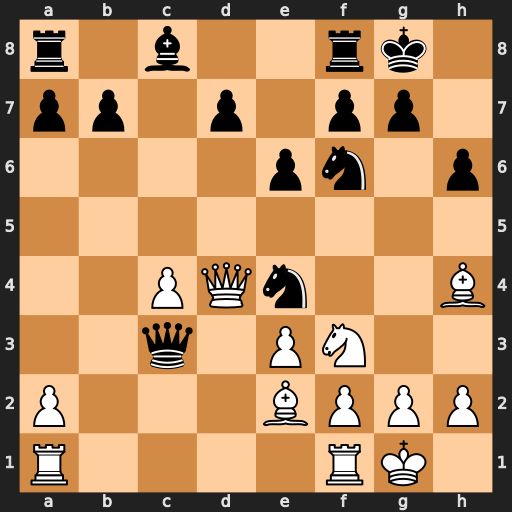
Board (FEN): r1b2rk1/pp1p1pp1/4pn1p/8/2PQn2B/2q1PN2/P3BPPP/R4RK1
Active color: w
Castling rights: -
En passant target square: -
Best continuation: Bxf6 Qxd4 Bxd4